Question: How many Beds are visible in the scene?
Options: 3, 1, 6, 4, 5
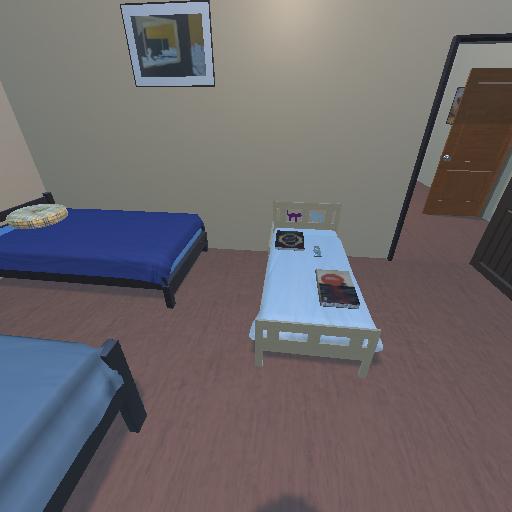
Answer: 3